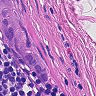
Metastatic tissue present: yes